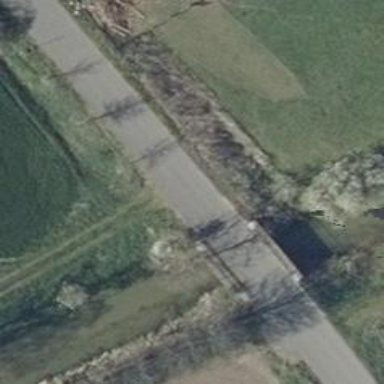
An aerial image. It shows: Unclassified road with asphalt surface crossing bridge.